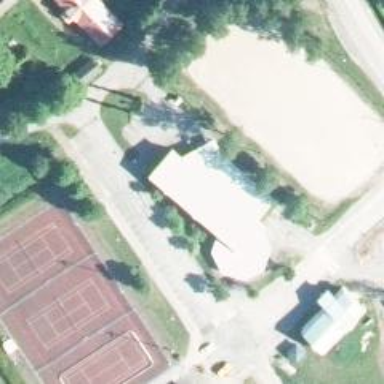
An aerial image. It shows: Paved tennis court.